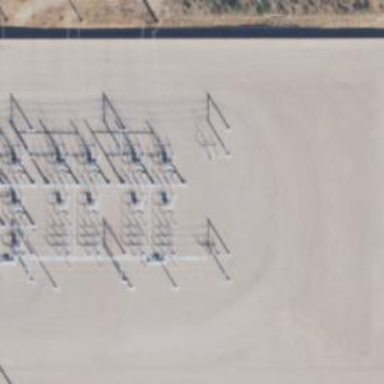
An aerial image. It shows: Switch used for power control.